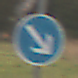
Verkehrszeichen: VorgeschriebeneVorbeifahrtRechts
Umgebung: Outdoor, Nature
Tageszeit: MorningAfternoon
Wetter: Overcast
Licht: Natural
Jahreszeit: NotSpecified
Kontrast: LowContrast